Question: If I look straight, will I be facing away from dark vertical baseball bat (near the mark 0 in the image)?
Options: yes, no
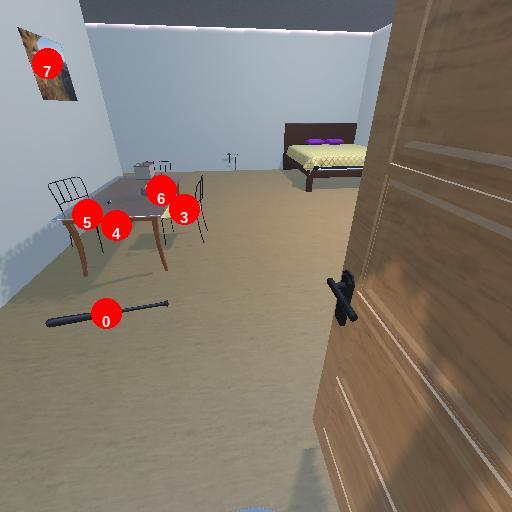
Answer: yes